Field crop: maize
Growth stage: 2
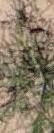
Species: salsola